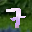
Label: 7